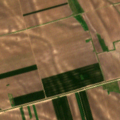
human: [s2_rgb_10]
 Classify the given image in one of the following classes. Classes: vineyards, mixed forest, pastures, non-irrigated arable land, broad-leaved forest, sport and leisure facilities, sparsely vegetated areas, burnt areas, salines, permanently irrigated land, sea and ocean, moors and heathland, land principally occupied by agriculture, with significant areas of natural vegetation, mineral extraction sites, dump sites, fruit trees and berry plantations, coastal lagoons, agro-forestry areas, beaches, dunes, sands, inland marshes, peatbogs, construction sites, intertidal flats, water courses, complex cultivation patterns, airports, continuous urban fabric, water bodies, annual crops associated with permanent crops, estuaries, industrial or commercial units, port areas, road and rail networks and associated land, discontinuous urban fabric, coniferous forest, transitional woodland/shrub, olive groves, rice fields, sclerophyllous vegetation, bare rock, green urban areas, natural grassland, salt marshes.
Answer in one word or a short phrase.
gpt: non-irrigated arable land